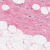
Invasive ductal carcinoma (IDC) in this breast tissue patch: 0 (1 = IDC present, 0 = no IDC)